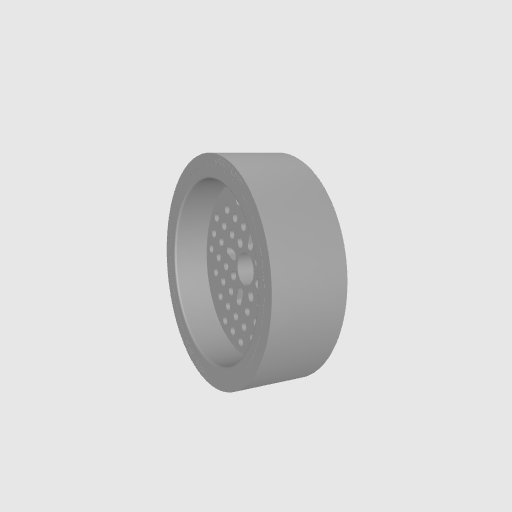
Part: RhinoWheel96OD